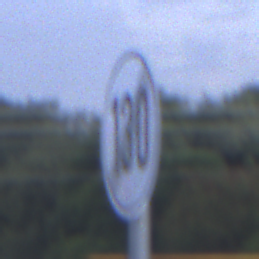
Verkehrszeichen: EndeGeschwindigkeit130
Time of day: SunriseSunset
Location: Outdoor (Suburban)
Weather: PartlyCloudy
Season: NotSpecified
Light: Natural